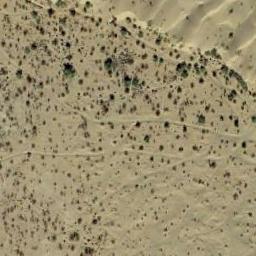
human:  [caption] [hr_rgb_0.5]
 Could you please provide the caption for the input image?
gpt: A lot of dense small chaparrals grow in the desert and some small sand dunes beside .

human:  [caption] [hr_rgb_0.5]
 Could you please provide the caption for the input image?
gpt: There are many bushes make up the chaparral on the desert .

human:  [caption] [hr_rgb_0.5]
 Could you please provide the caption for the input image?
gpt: You can see a lot of weeds on this desert .

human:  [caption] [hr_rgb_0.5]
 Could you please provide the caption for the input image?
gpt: Chaparral is scattered in the sand from dense to sparse .

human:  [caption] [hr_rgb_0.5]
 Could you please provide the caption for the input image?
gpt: The plants are bigger above the chaparral than below .